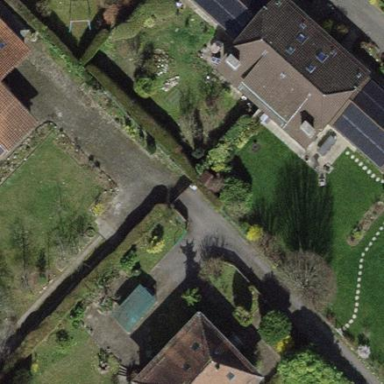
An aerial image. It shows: Garden enclosed by fence.